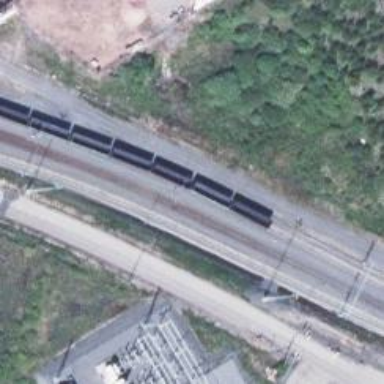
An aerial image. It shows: Railway spur service.